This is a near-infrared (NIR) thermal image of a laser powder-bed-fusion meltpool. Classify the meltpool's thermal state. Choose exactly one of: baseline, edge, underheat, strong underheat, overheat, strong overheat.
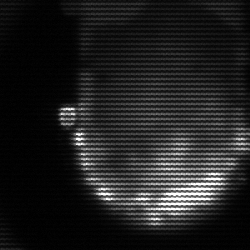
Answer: baseline